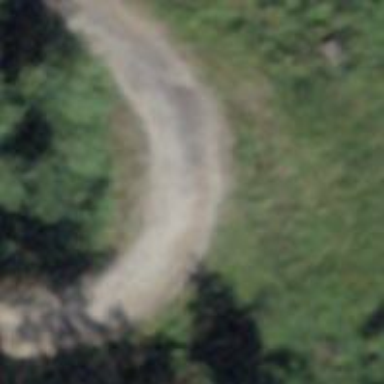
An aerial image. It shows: Unclassified road.